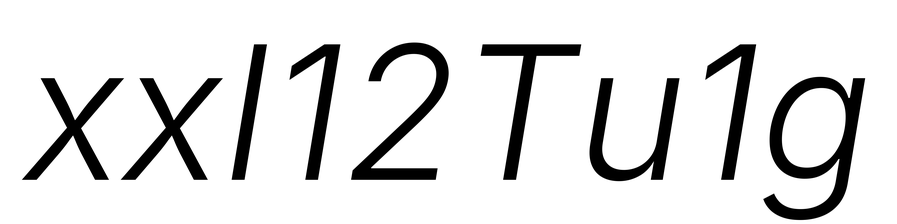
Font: Inter-Italic_Light_Italic